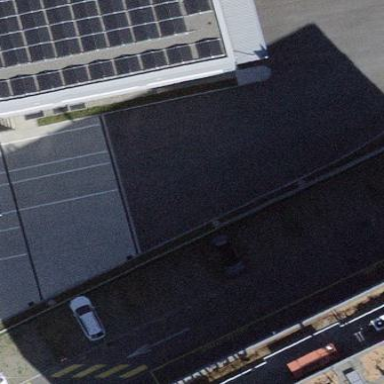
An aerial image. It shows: Parking area with surface.